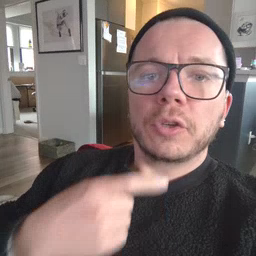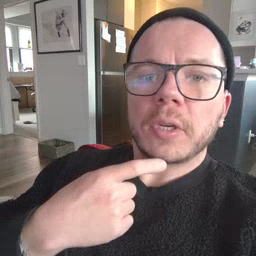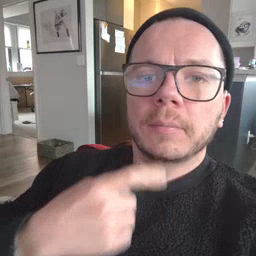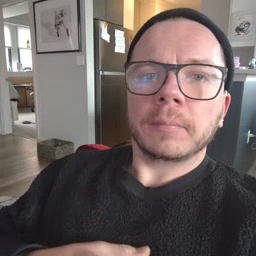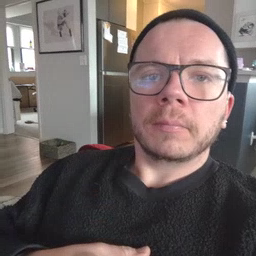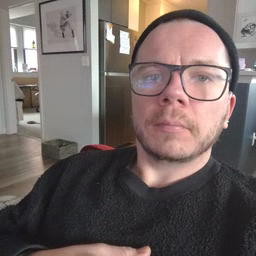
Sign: chin